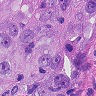
Metastatic tissue present: yes